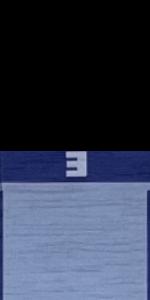
Label: Empty